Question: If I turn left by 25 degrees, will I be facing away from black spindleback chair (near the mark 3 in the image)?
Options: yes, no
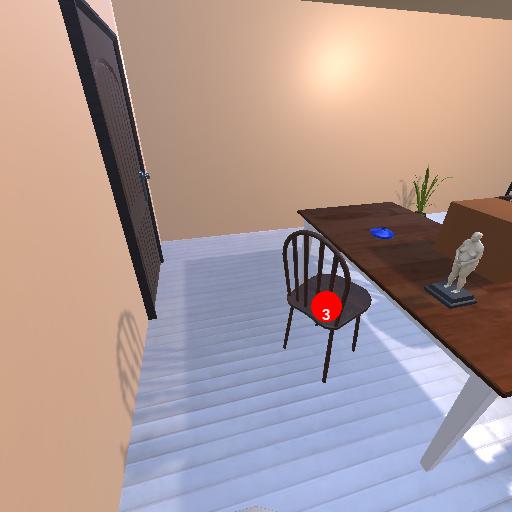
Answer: yes